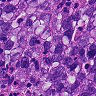
Metastatic tissue present: yes